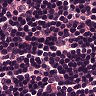
Metastatic tissue present: no